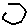
Label: hexagon